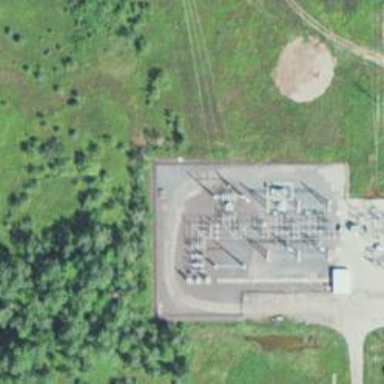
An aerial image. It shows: There is distribution substation enclosed by fence.